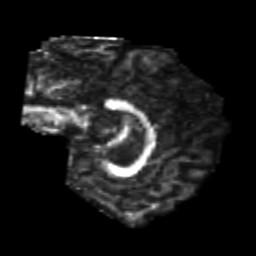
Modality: FA
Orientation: sagittal
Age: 24
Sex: male
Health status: healthy
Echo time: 0.074 s